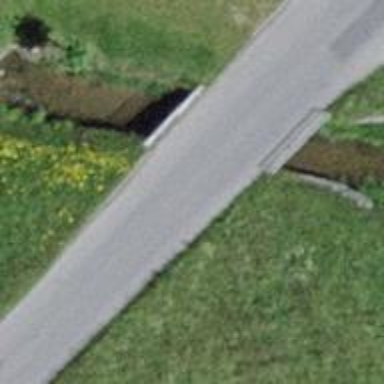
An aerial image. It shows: Unclassified road on bridge.